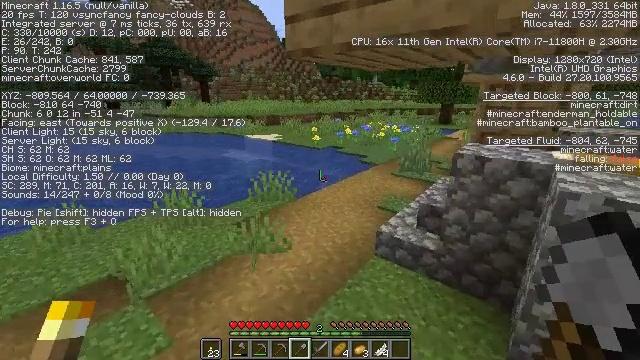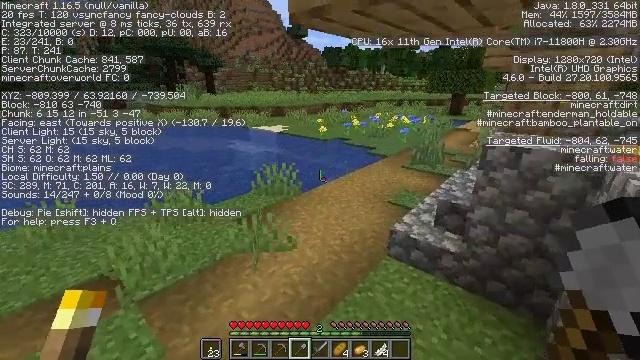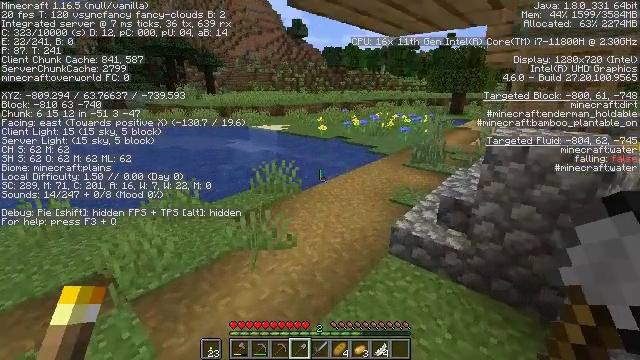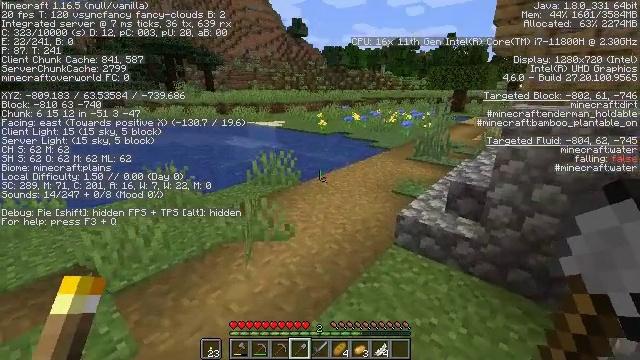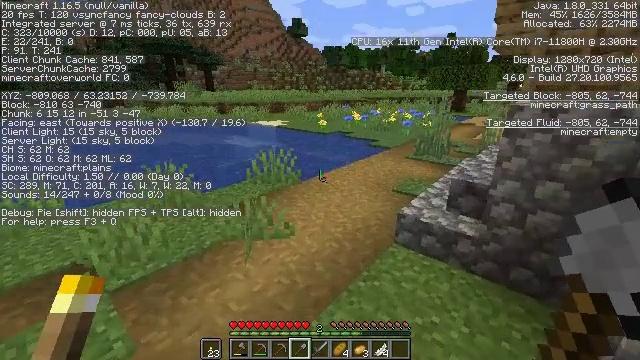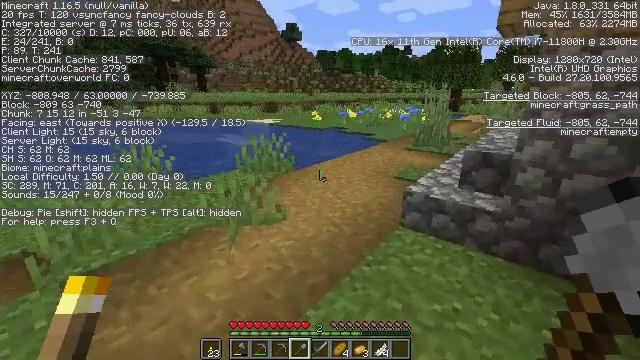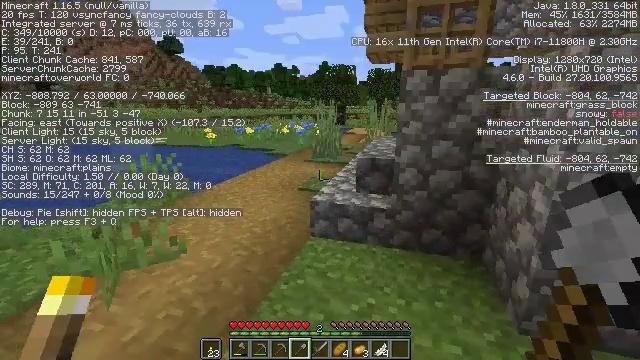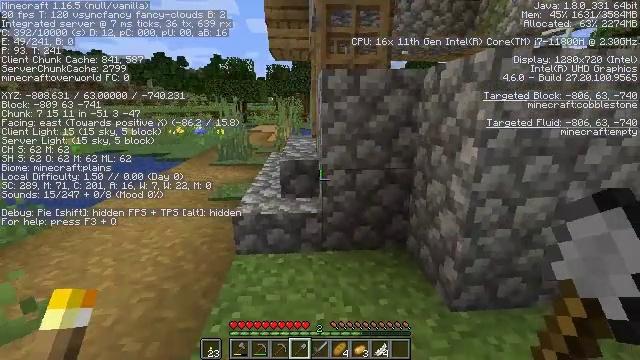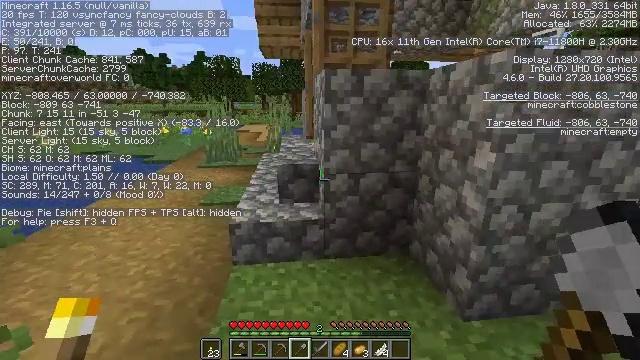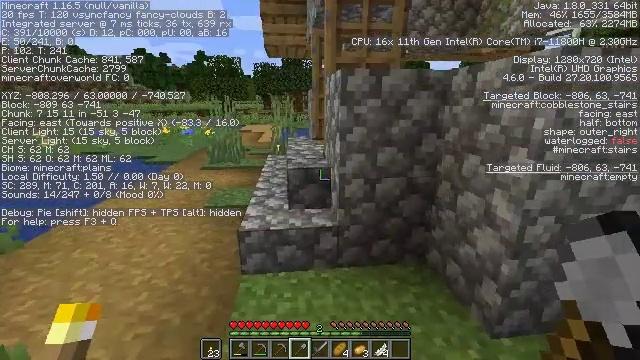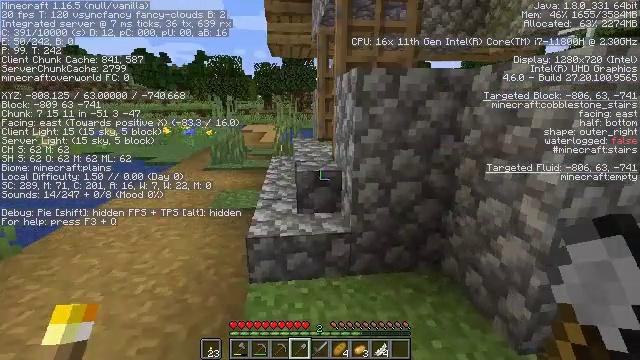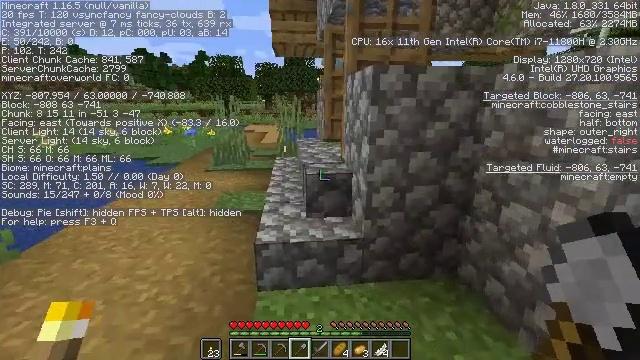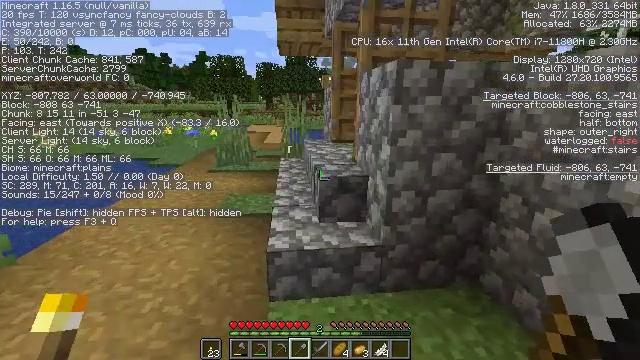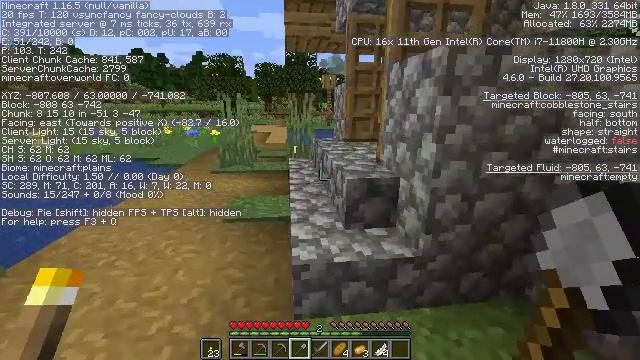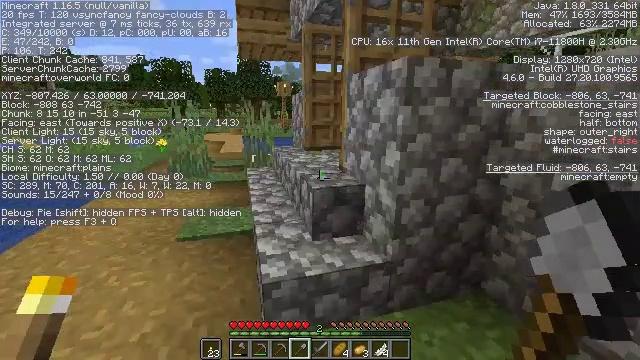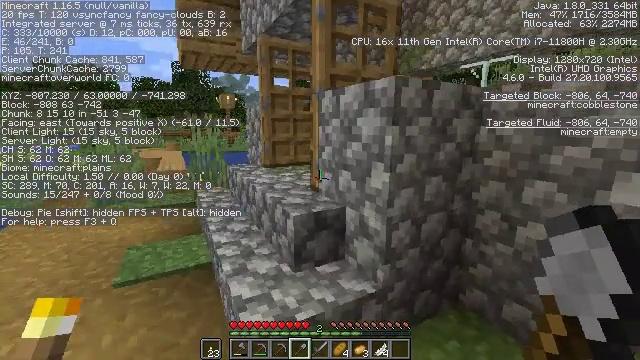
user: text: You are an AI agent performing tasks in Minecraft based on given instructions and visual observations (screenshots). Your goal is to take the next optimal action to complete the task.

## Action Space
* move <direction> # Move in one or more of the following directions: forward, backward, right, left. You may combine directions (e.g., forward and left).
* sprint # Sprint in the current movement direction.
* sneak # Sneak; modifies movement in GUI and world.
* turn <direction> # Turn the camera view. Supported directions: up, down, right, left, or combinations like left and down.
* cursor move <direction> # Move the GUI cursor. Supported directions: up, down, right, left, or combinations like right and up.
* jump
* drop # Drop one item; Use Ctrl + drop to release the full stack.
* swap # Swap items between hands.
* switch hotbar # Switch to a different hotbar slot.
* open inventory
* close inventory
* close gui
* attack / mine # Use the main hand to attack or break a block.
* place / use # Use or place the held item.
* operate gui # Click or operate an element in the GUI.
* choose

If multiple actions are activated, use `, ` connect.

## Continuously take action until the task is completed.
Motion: motion action
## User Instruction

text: Reclaim the grass path segment.
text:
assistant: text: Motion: move forward, turn left and down
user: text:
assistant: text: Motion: move forward
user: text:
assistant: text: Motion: move forward
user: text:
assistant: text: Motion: move forward
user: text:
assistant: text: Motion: move forward, turn right and up
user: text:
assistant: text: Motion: move forward and move left, turn right and up
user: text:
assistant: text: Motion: move forward and move left, turn right
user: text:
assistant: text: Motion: move forward and move left, turn right
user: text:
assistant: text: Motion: move forward and move left
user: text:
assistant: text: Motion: move forward and move left
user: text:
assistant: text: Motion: move forward and move left
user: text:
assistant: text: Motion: move forward and move left
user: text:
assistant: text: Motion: move forward and move left
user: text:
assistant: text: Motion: move forward and move left, turn right and up
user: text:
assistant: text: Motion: move forward and move left, turn right and up
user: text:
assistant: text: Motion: move forward and move left, turn right and up
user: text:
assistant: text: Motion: move forward and move left, turn right
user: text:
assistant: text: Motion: move forward and move left, turn right and up
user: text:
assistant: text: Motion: move forward and move left, turn right and up
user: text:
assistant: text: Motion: move forward and move left, turn right
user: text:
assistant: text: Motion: move forward and move left, turn right
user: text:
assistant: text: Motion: move forward and move left, turn right
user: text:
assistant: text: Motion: move forward and move left, turn right
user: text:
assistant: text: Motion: move forward, turn right and down
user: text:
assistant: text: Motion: move forward
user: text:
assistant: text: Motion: move forward, turn down
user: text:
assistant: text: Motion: move forward, turn left and down
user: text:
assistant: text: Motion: move forward, turn left and down
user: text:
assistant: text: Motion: move forward, turn left and down
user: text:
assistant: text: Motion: move forward, turn down